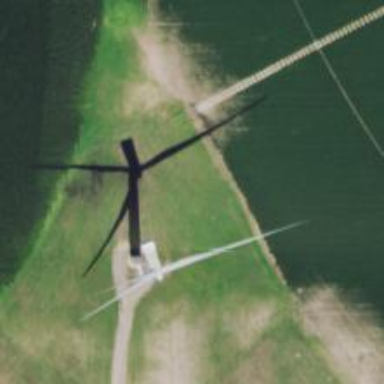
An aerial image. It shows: Wind turbine generator that utilizes wind as its source for generating electricity. It is of the horizontal axis type.